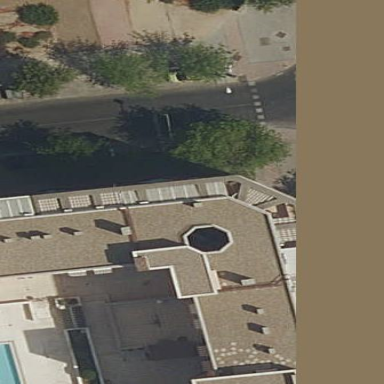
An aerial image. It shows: Building.